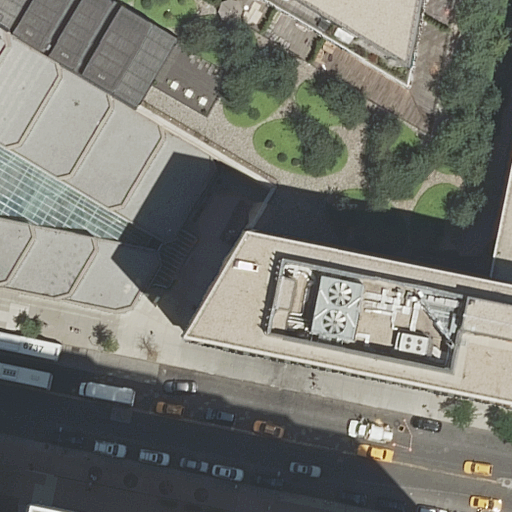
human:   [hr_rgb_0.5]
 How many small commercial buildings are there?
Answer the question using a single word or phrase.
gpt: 0

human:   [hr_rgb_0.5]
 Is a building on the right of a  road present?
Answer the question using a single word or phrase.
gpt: yes

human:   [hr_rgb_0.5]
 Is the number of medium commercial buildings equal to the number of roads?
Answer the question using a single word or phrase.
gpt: no

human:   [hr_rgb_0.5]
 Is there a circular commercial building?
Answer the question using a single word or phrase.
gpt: no

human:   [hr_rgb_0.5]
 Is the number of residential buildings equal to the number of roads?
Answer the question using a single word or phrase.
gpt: no

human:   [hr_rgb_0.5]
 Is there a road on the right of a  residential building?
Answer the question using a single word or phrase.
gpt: yes

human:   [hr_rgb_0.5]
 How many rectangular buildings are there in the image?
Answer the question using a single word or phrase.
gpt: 2

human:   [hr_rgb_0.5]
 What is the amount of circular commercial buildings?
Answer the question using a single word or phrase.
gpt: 0

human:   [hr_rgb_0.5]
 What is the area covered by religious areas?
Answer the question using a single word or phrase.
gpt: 0m2

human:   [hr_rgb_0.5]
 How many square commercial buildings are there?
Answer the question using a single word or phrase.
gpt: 0

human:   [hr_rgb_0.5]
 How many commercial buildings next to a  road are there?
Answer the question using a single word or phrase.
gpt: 0

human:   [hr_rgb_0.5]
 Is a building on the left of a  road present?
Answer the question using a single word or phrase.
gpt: yes

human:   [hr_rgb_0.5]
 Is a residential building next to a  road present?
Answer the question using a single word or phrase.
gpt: yes

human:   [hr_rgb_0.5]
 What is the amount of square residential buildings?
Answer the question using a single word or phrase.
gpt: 0

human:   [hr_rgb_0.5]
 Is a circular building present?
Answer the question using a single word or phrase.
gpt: no

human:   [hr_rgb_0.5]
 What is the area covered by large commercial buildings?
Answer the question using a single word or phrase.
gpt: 0m2

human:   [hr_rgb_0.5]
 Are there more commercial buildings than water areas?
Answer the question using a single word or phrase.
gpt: no

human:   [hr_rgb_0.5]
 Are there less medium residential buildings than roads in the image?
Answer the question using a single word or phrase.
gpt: yes

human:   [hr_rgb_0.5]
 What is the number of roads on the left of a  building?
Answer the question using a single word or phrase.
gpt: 1

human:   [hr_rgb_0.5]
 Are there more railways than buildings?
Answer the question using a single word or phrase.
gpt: no

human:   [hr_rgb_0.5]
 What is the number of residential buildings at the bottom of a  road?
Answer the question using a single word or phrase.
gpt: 1

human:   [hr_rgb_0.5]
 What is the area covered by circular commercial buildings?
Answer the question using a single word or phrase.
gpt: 0m2

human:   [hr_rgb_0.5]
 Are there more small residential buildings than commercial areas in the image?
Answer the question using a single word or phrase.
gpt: yes

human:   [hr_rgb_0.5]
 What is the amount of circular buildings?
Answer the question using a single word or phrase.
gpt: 0

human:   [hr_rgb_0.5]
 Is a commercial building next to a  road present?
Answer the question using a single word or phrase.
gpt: no

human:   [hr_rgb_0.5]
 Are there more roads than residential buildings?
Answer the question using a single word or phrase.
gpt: no

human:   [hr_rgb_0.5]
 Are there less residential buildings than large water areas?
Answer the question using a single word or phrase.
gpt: no

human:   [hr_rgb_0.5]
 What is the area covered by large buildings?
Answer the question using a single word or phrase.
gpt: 3395m2

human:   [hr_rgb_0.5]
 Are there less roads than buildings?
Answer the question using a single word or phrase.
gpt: yes

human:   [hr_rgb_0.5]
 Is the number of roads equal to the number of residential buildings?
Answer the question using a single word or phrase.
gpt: no

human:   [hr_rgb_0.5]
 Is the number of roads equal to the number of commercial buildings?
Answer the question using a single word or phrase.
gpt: no

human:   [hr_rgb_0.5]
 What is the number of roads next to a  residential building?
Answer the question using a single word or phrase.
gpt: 2

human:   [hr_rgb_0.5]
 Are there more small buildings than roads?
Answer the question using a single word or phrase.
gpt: no

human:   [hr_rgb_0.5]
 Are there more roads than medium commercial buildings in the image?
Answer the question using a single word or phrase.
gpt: yes

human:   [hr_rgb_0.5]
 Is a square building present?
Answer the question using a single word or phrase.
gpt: no

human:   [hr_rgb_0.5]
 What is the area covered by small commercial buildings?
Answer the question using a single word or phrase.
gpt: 0m2